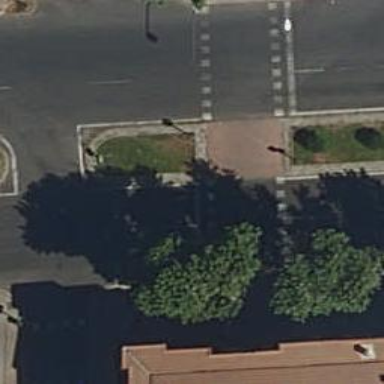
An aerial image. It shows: Road crossing with traffic signals.